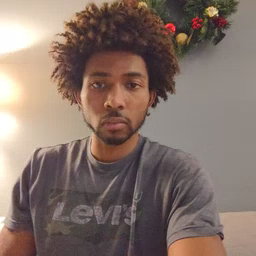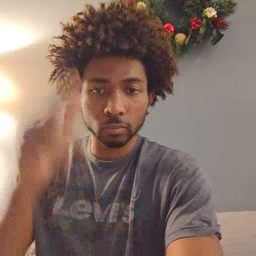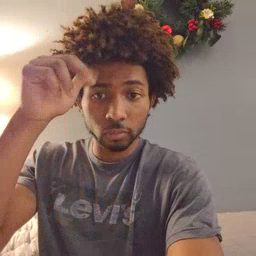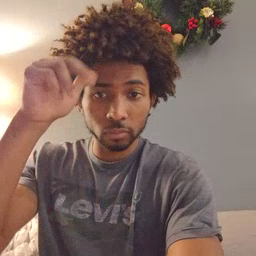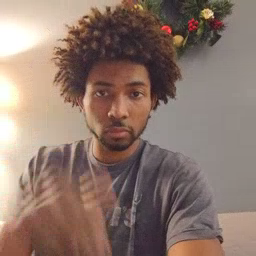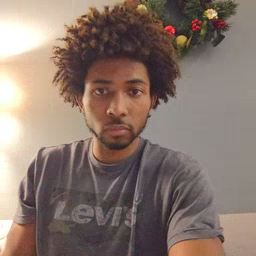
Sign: horse